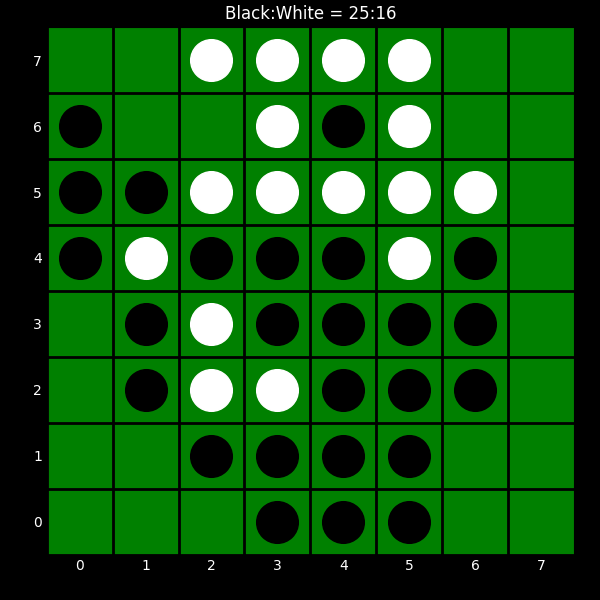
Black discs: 25
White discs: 16